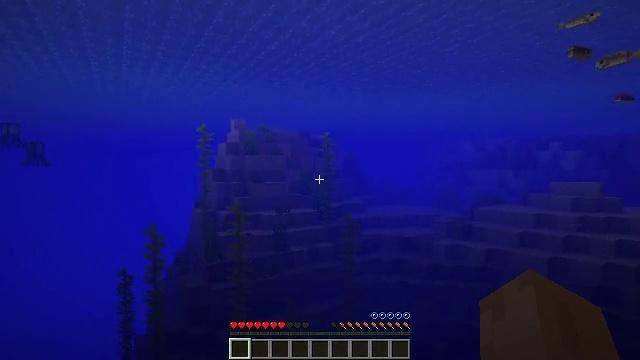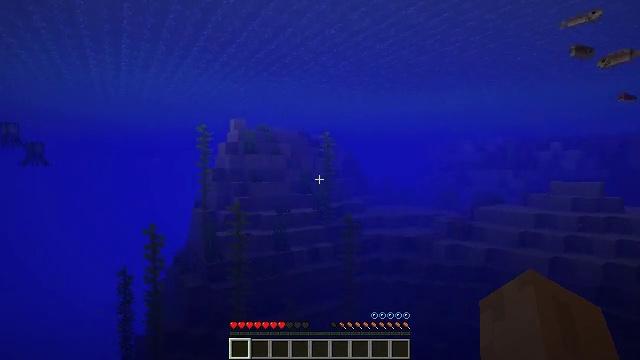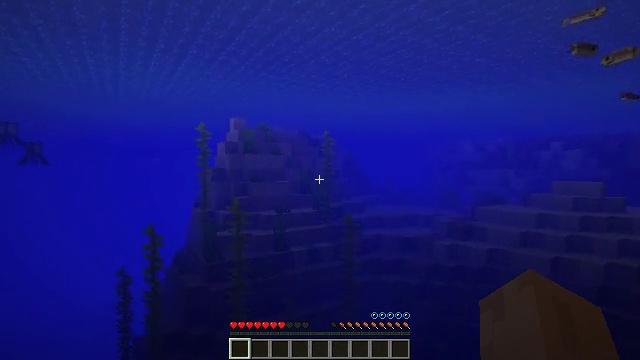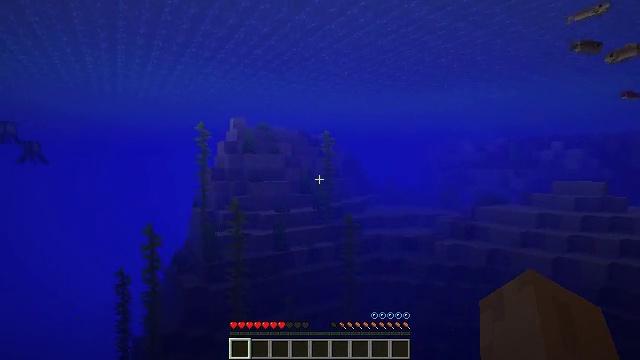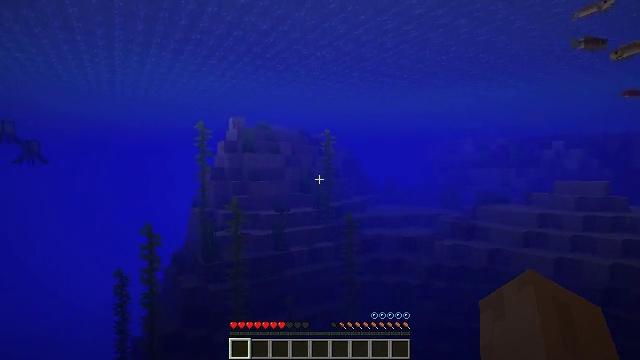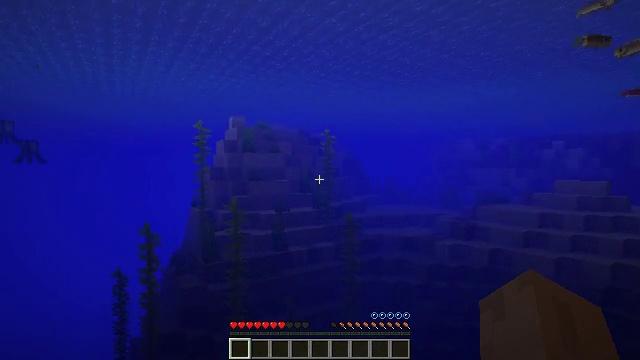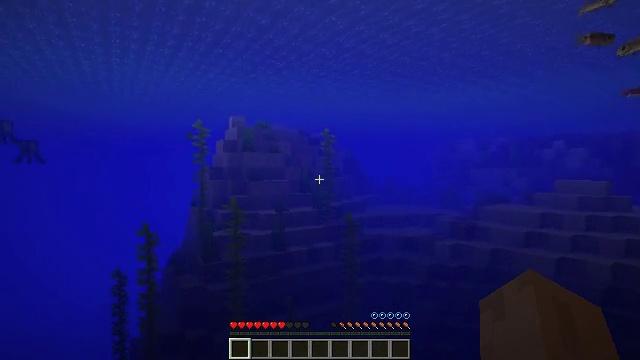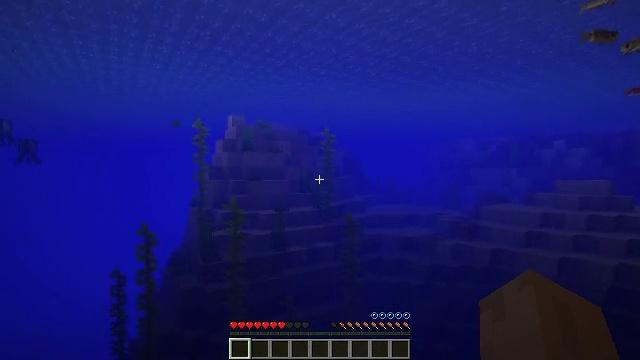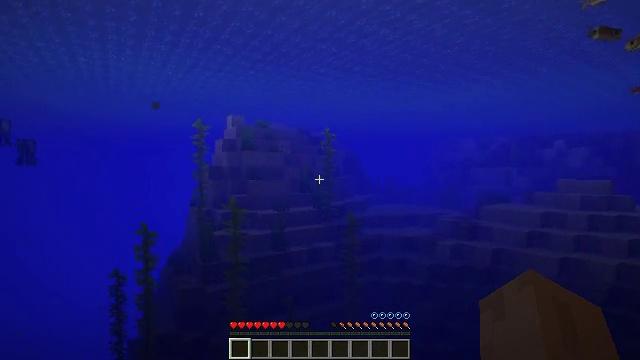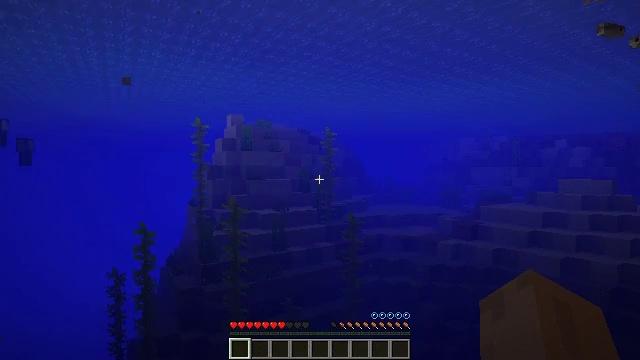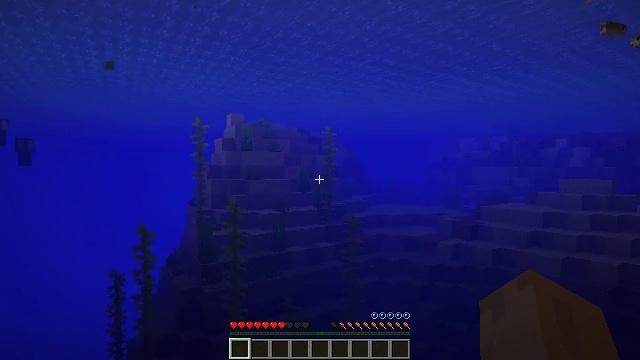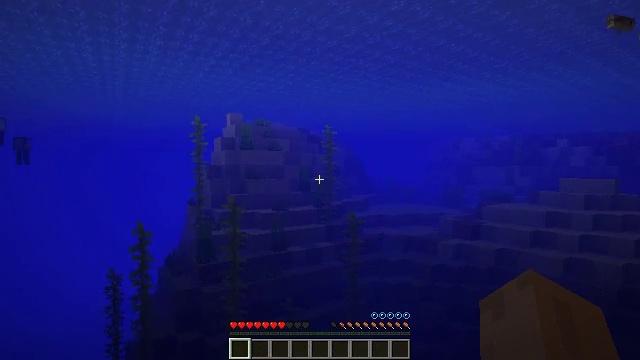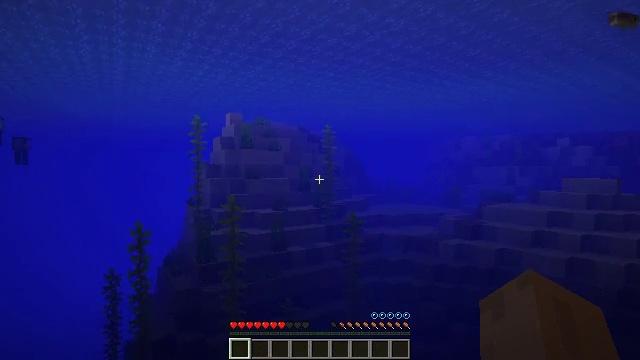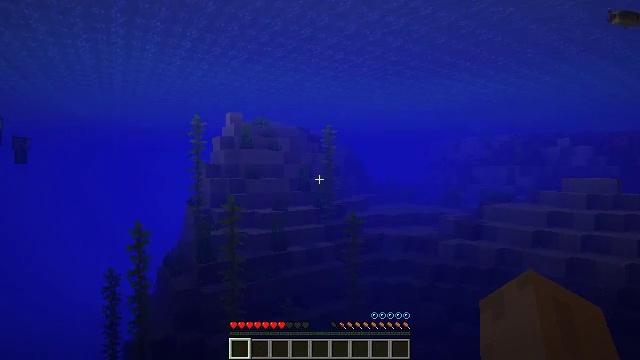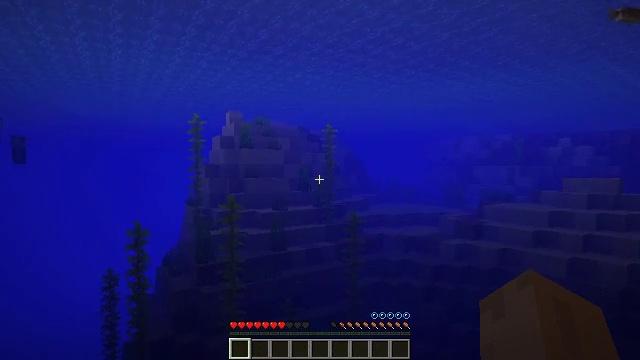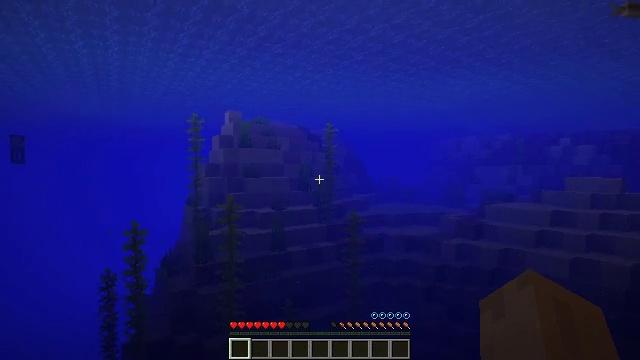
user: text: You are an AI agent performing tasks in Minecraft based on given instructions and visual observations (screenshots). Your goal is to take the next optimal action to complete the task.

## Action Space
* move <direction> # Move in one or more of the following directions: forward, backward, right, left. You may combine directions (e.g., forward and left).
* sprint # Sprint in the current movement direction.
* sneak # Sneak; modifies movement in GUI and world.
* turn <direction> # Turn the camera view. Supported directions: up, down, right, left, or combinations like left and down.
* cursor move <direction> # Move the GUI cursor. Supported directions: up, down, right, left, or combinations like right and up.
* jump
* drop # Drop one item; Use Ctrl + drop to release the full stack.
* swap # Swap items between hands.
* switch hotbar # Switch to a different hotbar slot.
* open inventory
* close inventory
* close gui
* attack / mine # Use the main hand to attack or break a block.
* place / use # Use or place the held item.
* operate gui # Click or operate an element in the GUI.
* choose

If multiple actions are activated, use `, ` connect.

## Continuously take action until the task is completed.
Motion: motion action
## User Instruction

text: Mine the birch planks.
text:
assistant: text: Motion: move forward, attack / mine
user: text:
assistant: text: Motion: move forward, attack / mine
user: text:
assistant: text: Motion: move forward, attack / mine
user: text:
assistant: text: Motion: move forward, attack / mine
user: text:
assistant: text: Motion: move forward, attack / mine
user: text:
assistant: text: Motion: move forward, attack / mine
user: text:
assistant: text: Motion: move forward, attack / mine
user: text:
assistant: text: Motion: move forward, attack / mine
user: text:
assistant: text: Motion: move forward, attack / mine
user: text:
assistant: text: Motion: move forward, attack / mine
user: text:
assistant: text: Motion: move forward, attack / mine
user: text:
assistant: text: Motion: move forward, attack / mine
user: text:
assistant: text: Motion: move forward, attack / mine
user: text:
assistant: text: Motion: move forward, attack / mine
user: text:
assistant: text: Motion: move forward, attack / mine
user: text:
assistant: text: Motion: move forward, attack / mine
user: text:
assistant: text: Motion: move forward, attack / mine
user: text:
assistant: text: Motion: move forward, attack / mine
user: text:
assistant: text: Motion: move forward, attack / mine
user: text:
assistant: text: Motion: move forward, attack / mine
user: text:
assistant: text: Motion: move forward, attack / mine
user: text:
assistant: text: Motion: move forward, turn right, attack / mine
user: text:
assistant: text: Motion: move forward, turn right, attack / mine
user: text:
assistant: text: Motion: move forward, turn right, attack / mine
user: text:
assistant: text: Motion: move forward, attack / mine
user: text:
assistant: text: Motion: move forward, attack / mine
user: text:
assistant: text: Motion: move forward, attack / mine
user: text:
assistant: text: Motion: move forward, attack / mine
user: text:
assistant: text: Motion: move forward, attack / mine
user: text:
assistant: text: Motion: move forward, attack / mine